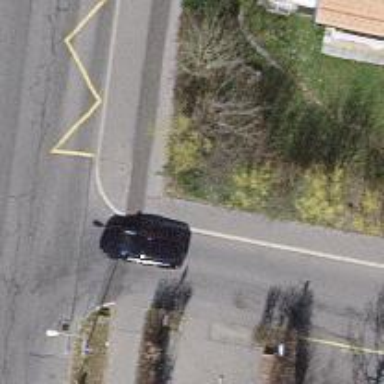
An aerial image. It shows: Asphalt footway with unmarked crossing.